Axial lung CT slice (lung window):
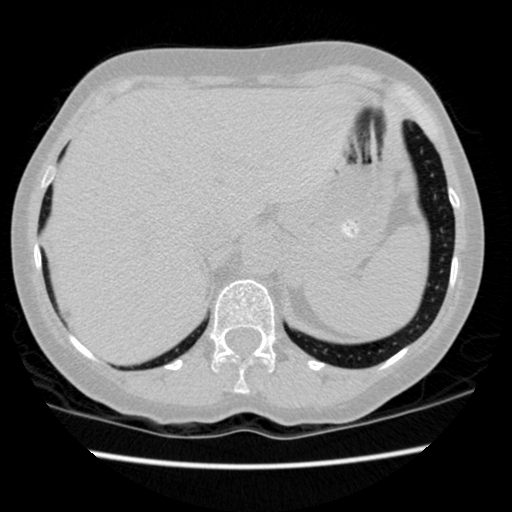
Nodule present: no